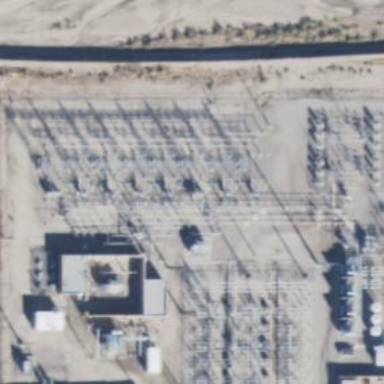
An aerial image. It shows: Switch used for power control.